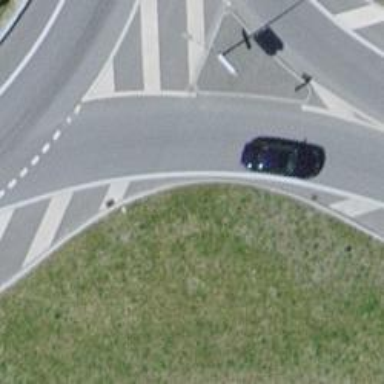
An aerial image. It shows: Secondary road with asphalt surface.